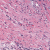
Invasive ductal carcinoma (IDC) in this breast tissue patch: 1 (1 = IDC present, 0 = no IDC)